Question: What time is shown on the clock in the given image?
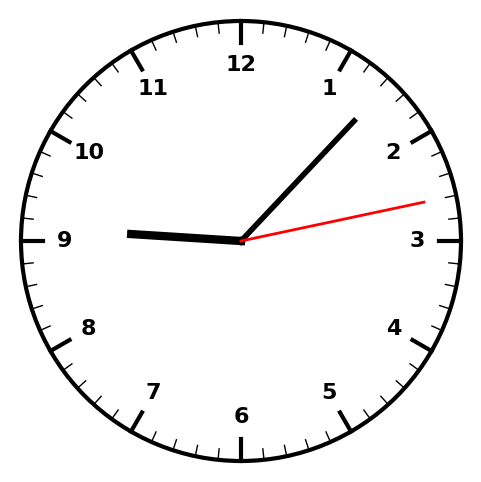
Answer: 09:07:13